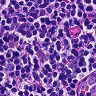
Metastatic tissue present: no